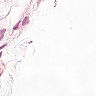
Metastatic tissue present: no